Question: I have been studying how this <URL> creates a custom products. The part that confuses me is that whenever you add a necklace with different length, the pendant will still be centered at the end of that necklace. The following image shows where they always place the pendant.

here is a my <URL>. I realized that pendant's styles 'top' and 'left' changes whenever the necklace changes, so somehow they detect the endpoint of the necklace and calculate the top and left of the pendant and place the pendant there.
Therefore, is it possible to detect the pointed area progromatically using either PHP or jQuery image processing? if not, what is the technique used to place the pendant on the right place.
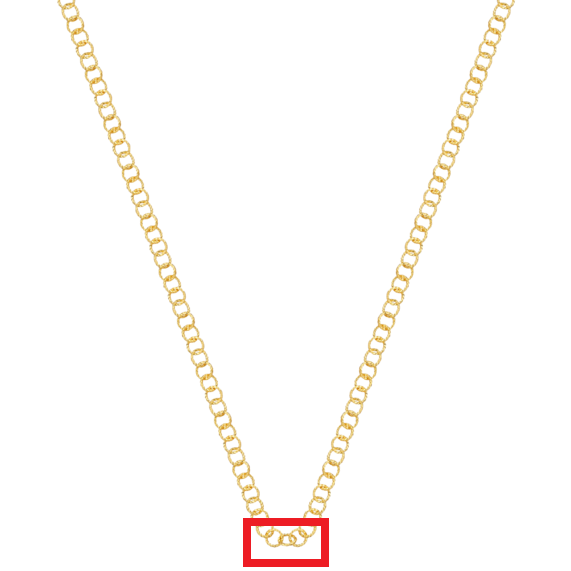
Answer: I have updated your fiddle
here is the link <URL>